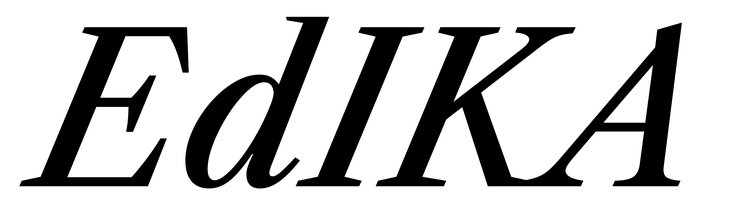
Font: LibreCaslonText-Italic_Medium_Italic